Question: I have an issue where a ScheduledThreadPoolExecutor ends up with 3 million future tasks. I am trying to see what type of task so I can go to where that task is scheduled, but I am not sure how to get any info from this screen(I have tried right clicking those future tasks and selecting various choices in the menu). It seems like there is something missing in the gui like the links to the actual runnables or something...
any ideas on how to drill into further?

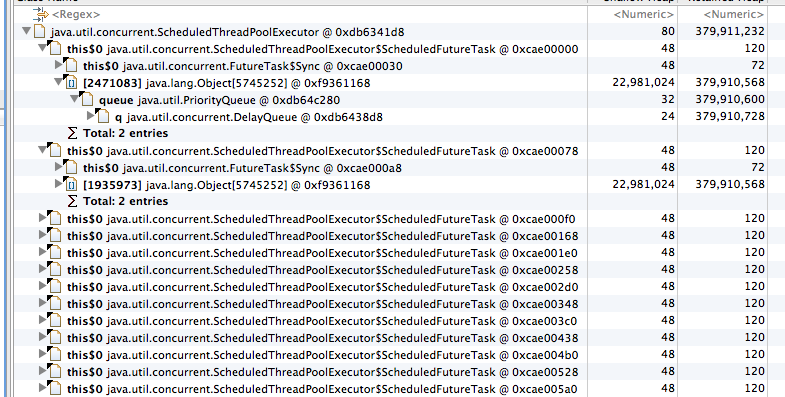
Answer: ## Some General Stuff
You need to know, that if you have a portable heap dump (phd, <URL>.
You can give a try to <URL>. This is an SQL like language, with which you can query your objects.
One example:
'''
select * from java.lang.String s where s.@retainedHeapSize>10000
'''
This gives back all strings, that are bigger than ~10k.
You can make also some functions (like this <URL>.
You could give a try to it.
## As for the current problem
If you check the FutureTask source (here is JDK6 below):
'''
public class FutureTask<V> implements RunnableFuture<V> {
/** Synchronization control for FutureTask */
private final Sync sync;
...
public FutureTask(Callable<V> callable) {
if (callable == null)
throw new NullPointerException();
sync = new Sync(callable);
}
...
public FutureTask(Runnable runnable, V result) {
sync = new Sync(Executors.callable(runnable, result));
}
'''
The actual Runnable is referred by the Sync object:
'''
private final class Sync extends AbstractQueuedSynchronizer {
private static final long serialVersionUID = -7828117401763700385L;
/** State value representing that task is running */
private static final int RUNNING = 1;
/** State value representing that task ran */
private static final int RAN = 2;
/** State value representing that task was cancelled */
private static final int CANCELLED = 4;
/** The underlying callable */
private final Callable<V> callable;
/** The result to return from get() */
private V result;
/** The exception to throw from get() */
private Throwable exception;
/**
* The thread running task. When nulled after set/cancel, this
* indicates that the results are accessible. Must be
* volatile, to ensure visibility upon completion.
*/
private volatile Thread runner;
Sync(Callable<V> callable) {
this.callable = callable;
}
'''
So in the GUI open the Sync object (not open in your picture), and then you can check the Runnables.
I dont know if you can change the code or not, but in general it is better always limit the size of the queue used by an executor, since this way you can avoid leaks. Or you can use some persisted queue. If you apply a limit you can define the rejection policy like for example reject, run in caller and so on. See <URL> for details.